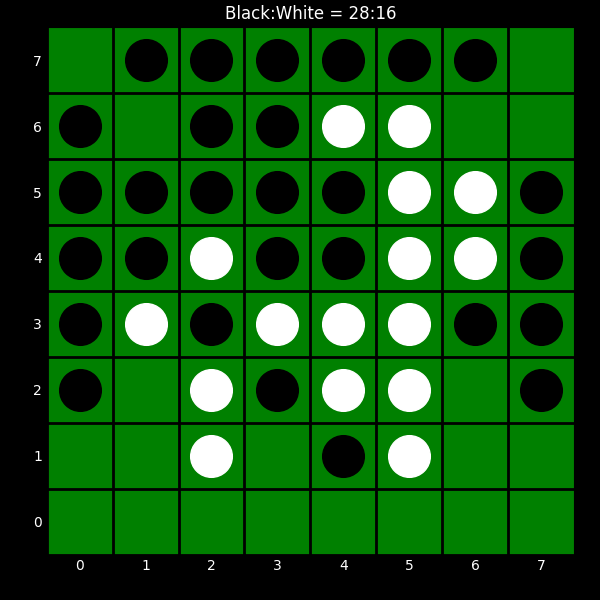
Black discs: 28
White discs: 16